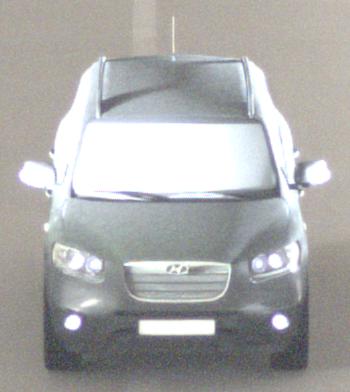
Make: Hyundai
Model: Santa Fe 2.4
Detailed model: Santa Fe (CM)
Model produced from: 2010/01
Model produced until: 2012/09
Doors: 5
Color: gray
Road condition: dry road
Daytime: midday
Contrast: medium contrast